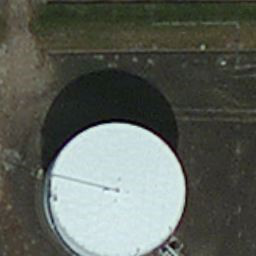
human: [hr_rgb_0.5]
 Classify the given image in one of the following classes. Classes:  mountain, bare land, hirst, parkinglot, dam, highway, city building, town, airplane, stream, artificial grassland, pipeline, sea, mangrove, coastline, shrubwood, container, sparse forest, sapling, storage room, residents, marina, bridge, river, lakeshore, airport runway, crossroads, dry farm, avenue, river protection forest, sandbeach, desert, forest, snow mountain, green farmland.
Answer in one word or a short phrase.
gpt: storage room